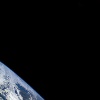
Label: space